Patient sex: F
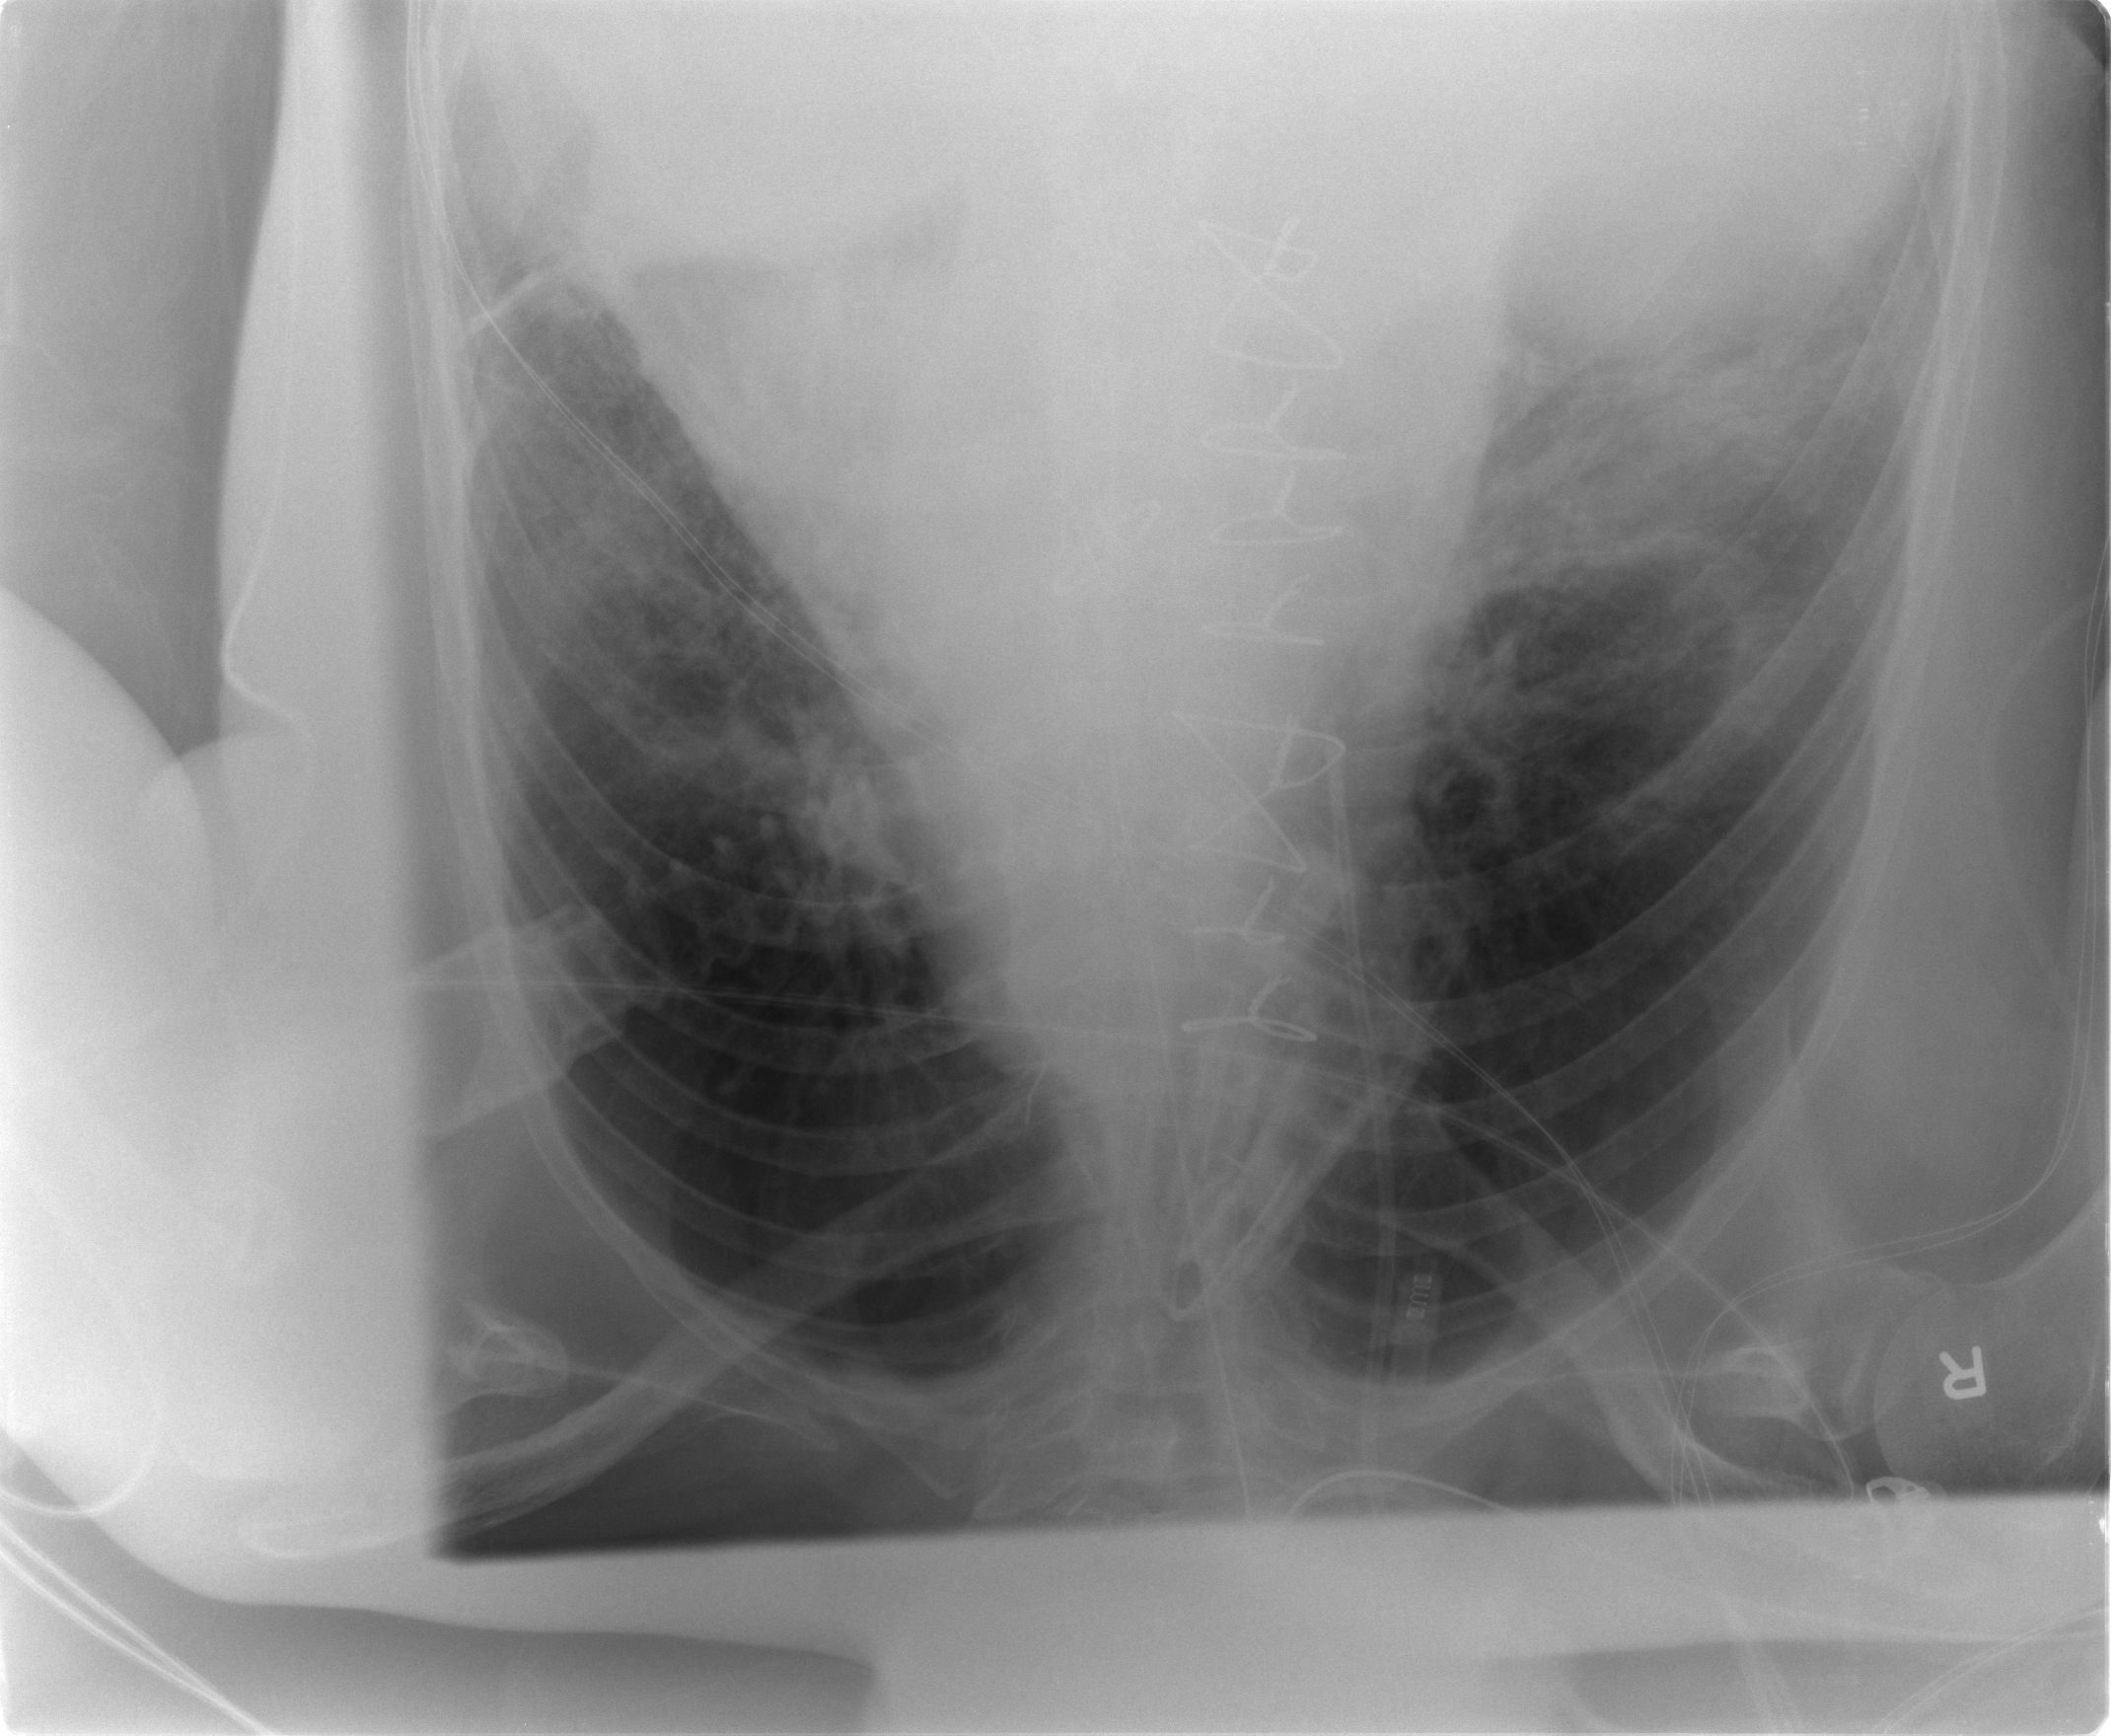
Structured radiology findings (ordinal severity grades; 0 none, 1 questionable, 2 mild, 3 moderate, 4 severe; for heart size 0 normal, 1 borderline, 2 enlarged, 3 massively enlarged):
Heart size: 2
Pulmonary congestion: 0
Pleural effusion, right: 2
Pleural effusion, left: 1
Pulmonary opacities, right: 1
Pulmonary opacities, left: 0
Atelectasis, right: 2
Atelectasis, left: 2